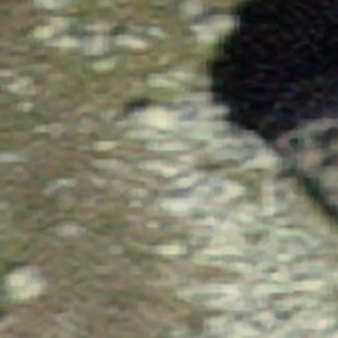
Label: other